Field crop: tomato
Growth stage: 1
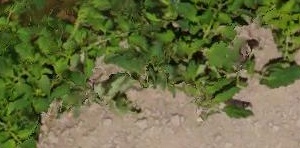
Species: tomato